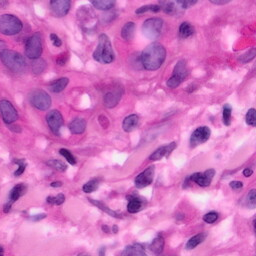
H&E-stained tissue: Pancreatic